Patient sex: M
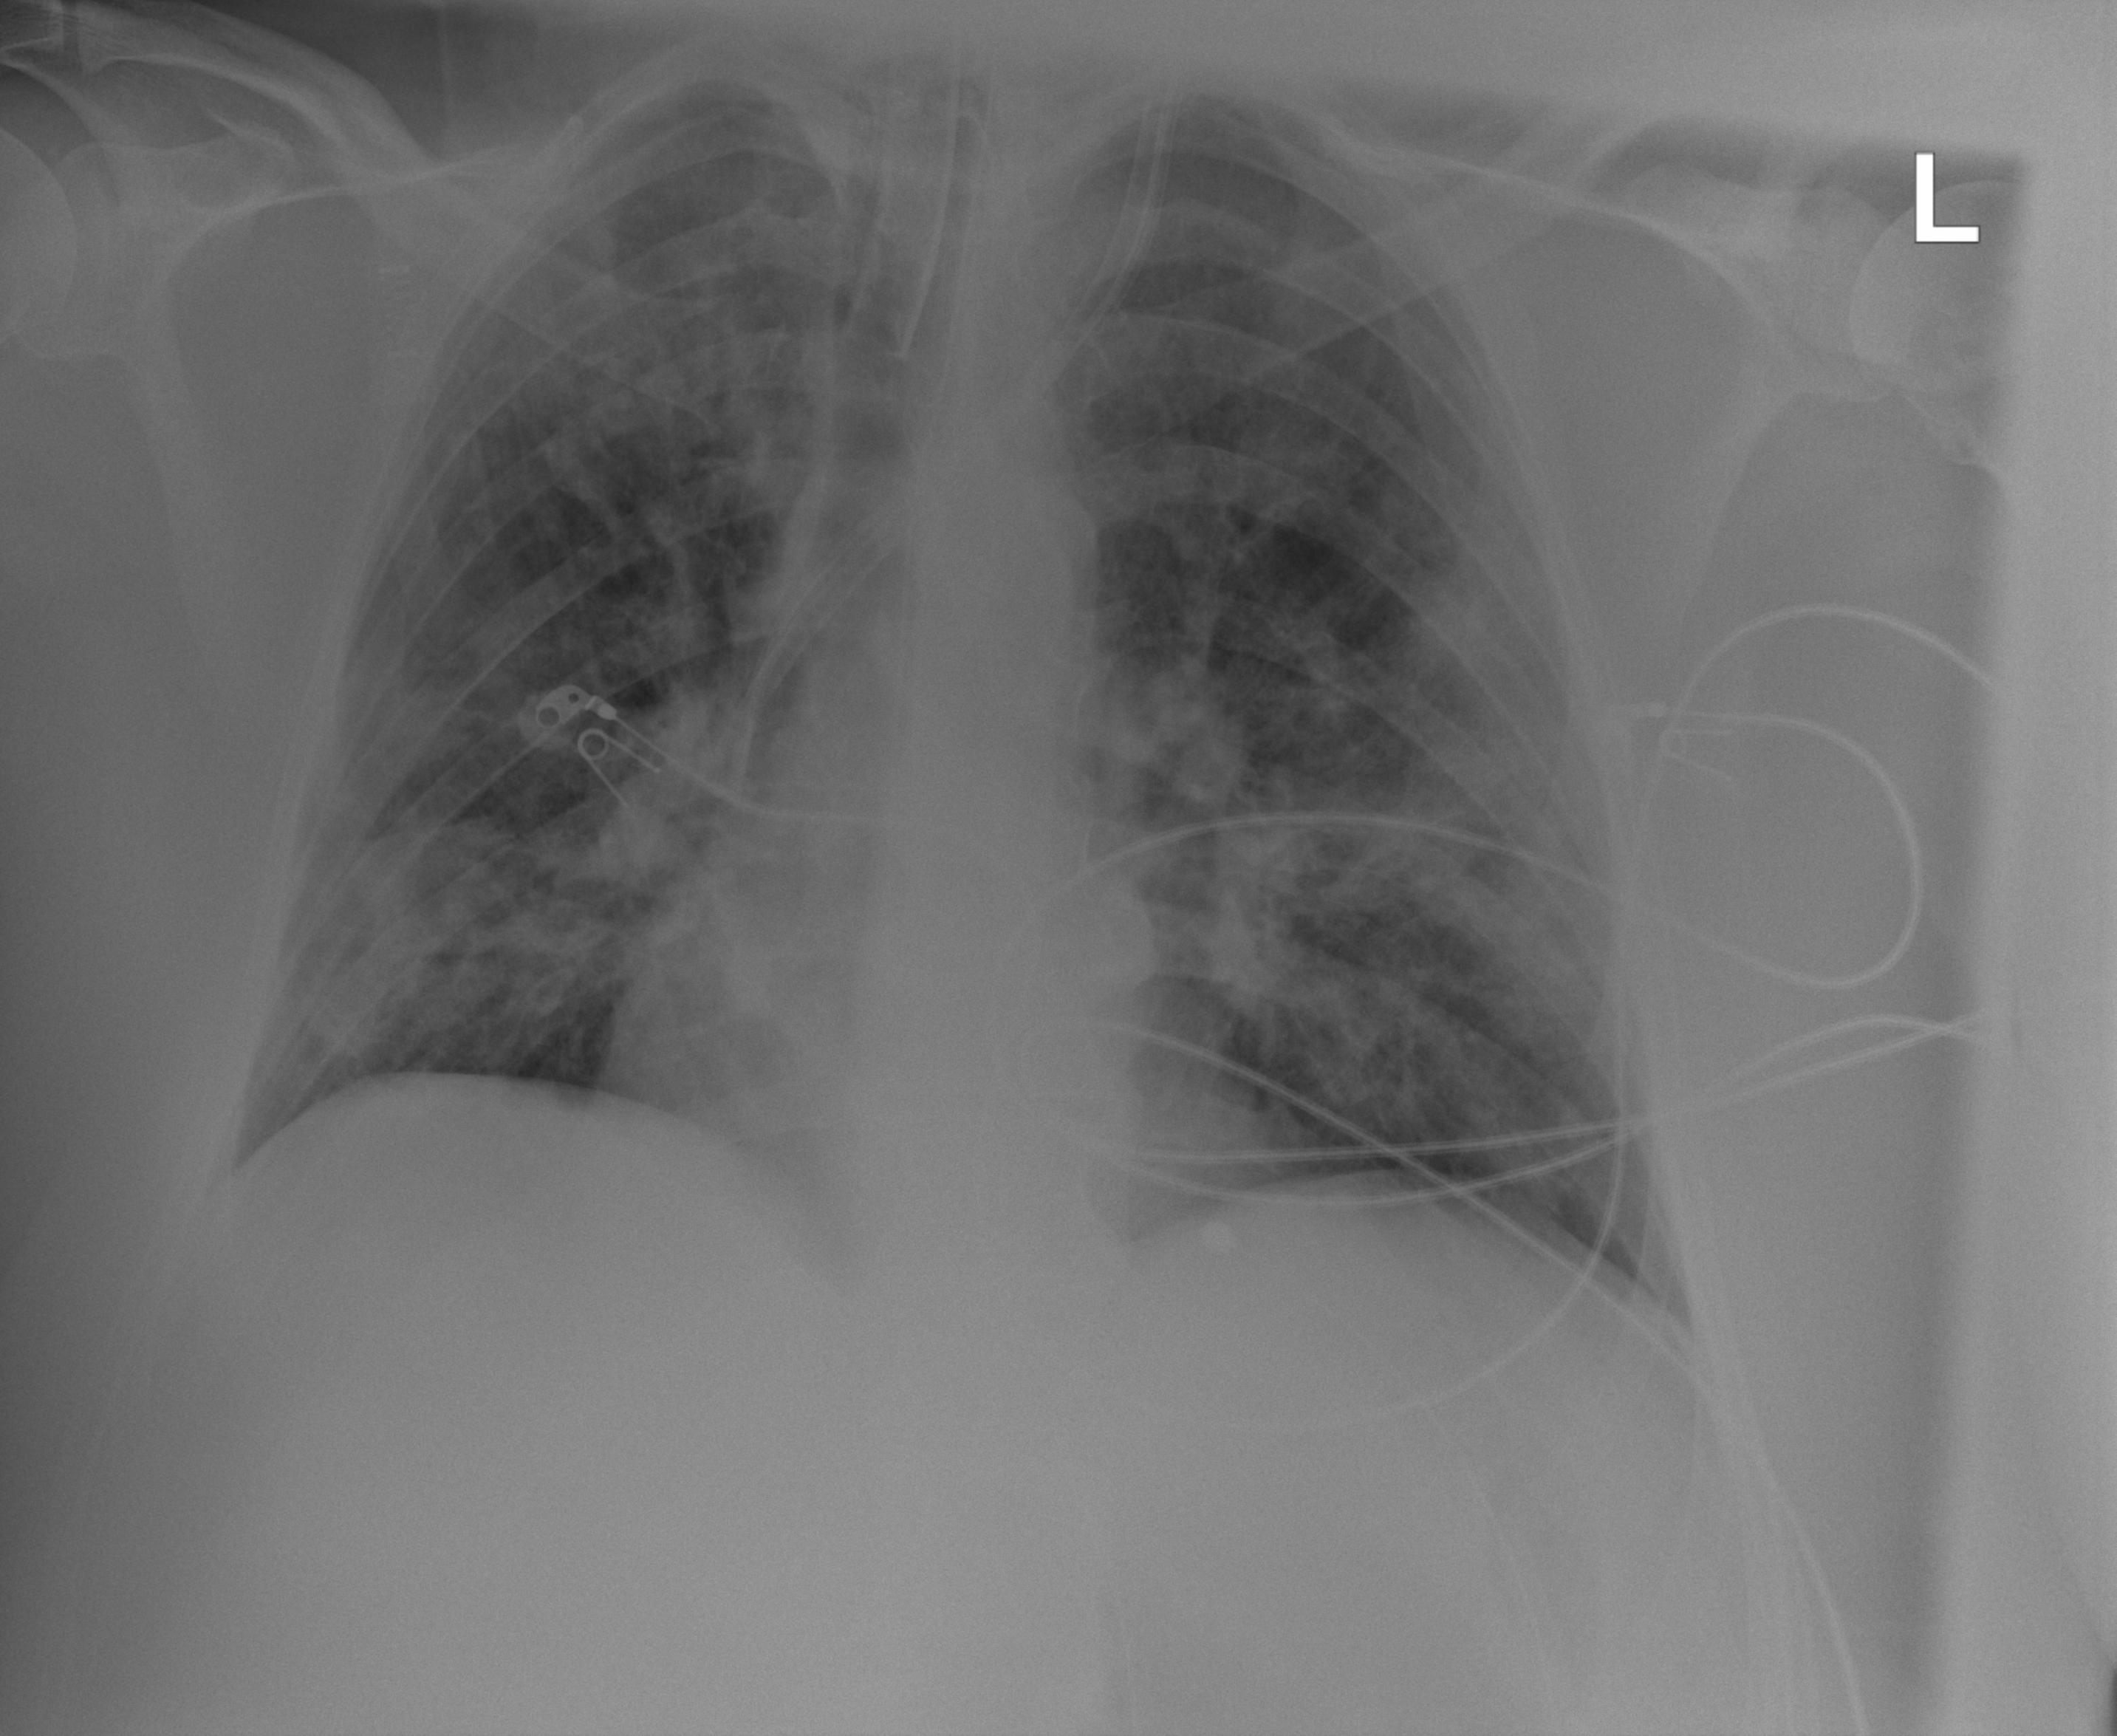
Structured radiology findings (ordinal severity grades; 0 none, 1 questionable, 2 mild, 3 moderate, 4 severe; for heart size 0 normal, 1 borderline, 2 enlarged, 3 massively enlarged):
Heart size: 0
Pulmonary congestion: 0
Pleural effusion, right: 0
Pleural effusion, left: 0
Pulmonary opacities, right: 3
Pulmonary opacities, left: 3
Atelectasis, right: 2
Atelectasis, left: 2